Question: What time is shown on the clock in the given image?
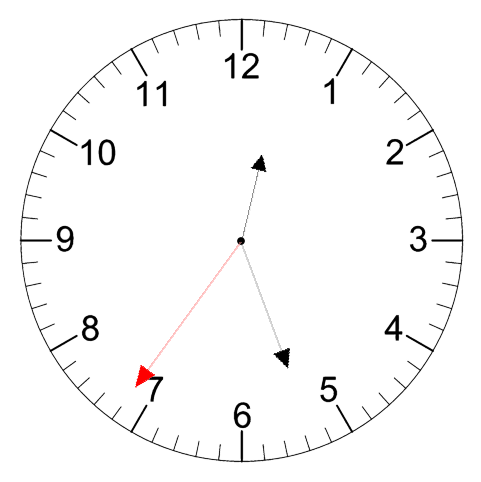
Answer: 12:26:36